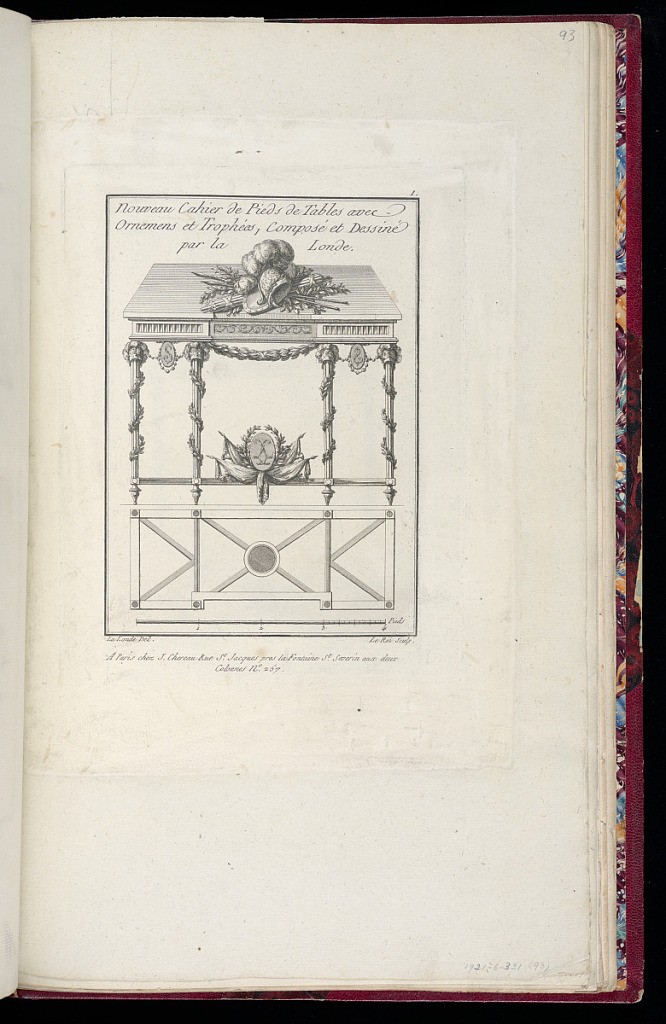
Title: Elevation and Plan of a Table
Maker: Richard de Lalonde, French, active 1780–96
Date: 1787-1796
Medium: Etching on off-white laid paper
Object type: Print
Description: Elevation and plan of a design for a table, topped with a trophy with military attributes and with legs wrapped in laureal branches and topped with plumed helmets. The plate is signed and numbered.